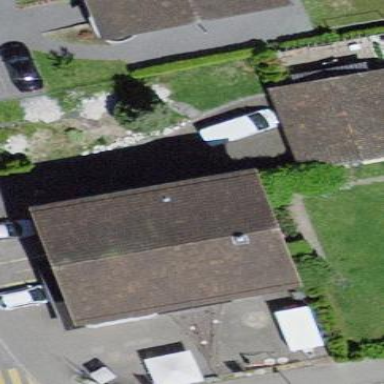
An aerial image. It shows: Gabled building.